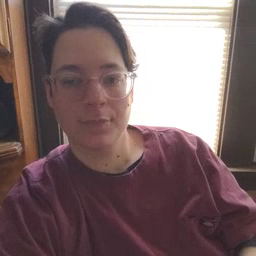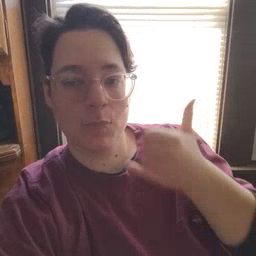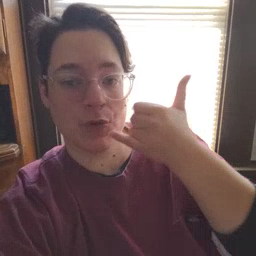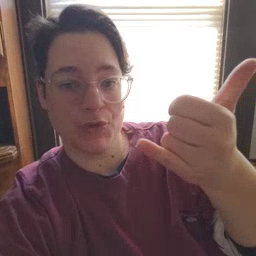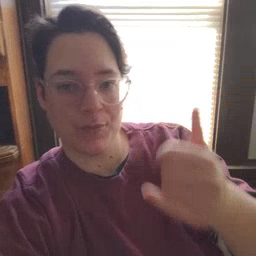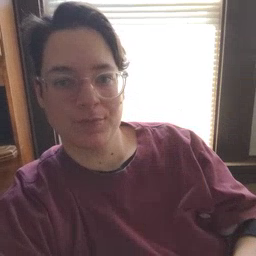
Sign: callonphone